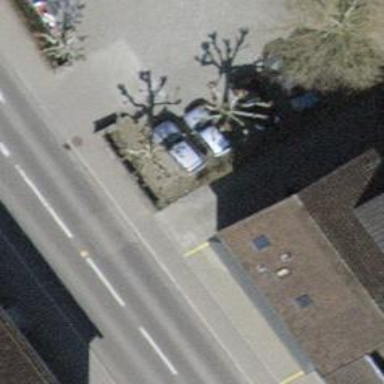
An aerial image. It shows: Driveway made of paving stones.